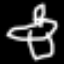
Label: airplane